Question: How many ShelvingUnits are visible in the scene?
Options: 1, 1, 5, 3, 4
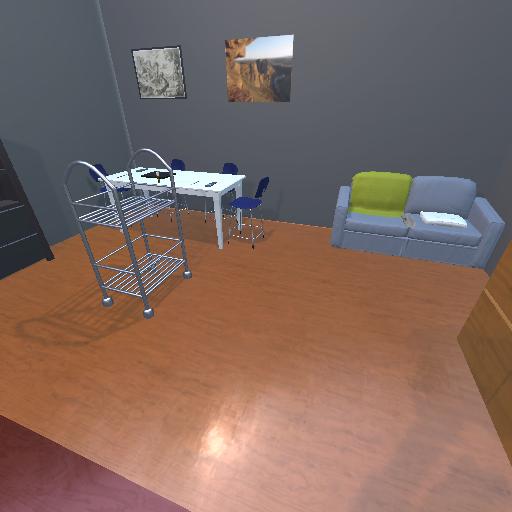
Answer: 1